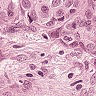
Metastatic tissue present: yes